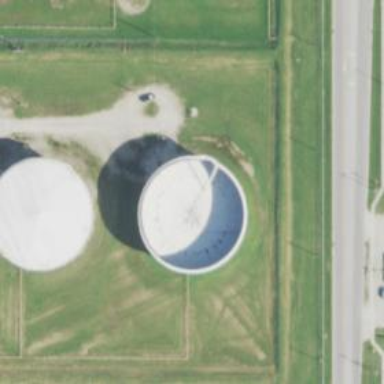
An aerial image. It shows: Building with storage tank.